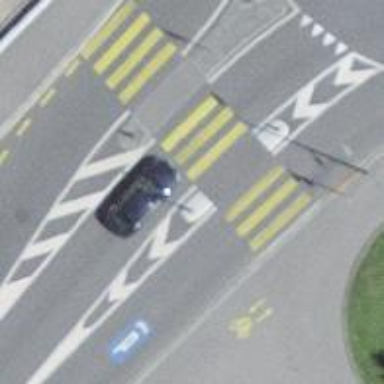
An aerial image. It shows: Uncontrolled zebra crossing with pedestrian island.